Interaction volume radius: 5 \u00c5
Interaction volume height: 30 \u00c5
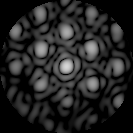
Disorder parameter: 0.3215